Interaction volume radius: 5 \u00c5
Interaction volume height: 10 \u00c5
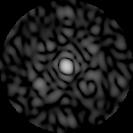
Disorder parameter: 0.8721